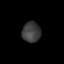
Tissue: lung
Cell type: Endothelial cells
Senescence score: 0.585
Nuclear area (px): 373
Mean DAPI intensity: 60.609